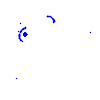
Particle: electron